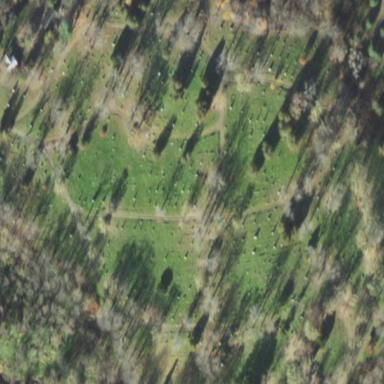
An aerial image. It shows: Cemetery.